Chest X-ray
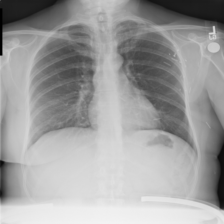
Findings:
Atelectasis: negative
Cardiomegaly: negative
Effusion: negative
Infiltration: negative
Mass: negative
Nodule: negative
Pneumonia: negative
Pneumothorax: negative
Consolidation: negative
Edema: negative
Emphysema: negative
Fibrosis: negative
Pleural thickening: negative
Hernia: negative